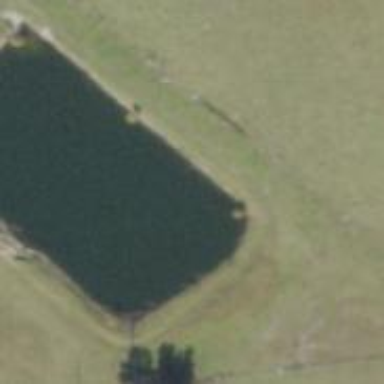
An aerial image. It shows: Natural reservoir of water.